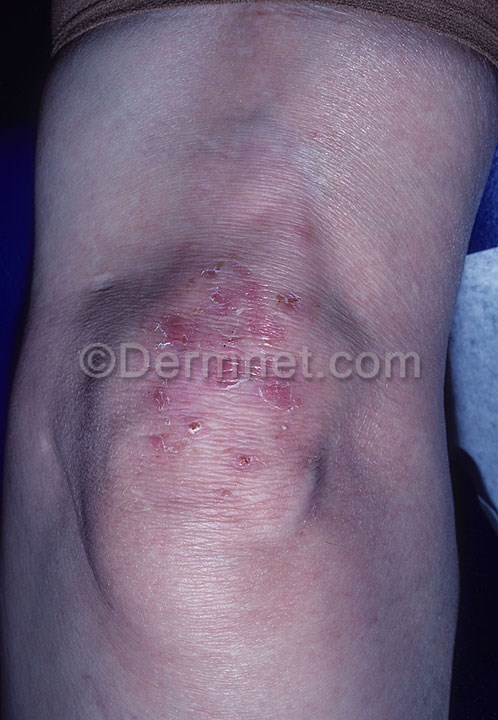
Disease: Bullous Disease Photos